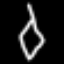
Label: diamond